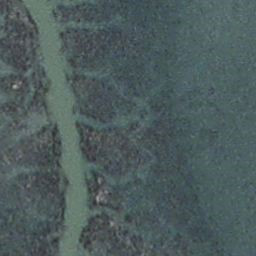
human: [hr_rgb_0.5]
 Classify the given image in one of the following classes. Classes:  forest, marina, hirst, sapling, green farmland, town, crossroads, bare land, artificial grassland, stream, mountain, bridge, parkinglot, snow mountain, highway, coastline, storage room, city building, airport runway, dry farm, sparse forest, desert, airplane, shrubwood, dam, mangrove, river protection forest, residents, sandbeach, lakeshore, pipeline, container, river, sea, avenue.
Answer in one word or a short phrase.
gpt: stream